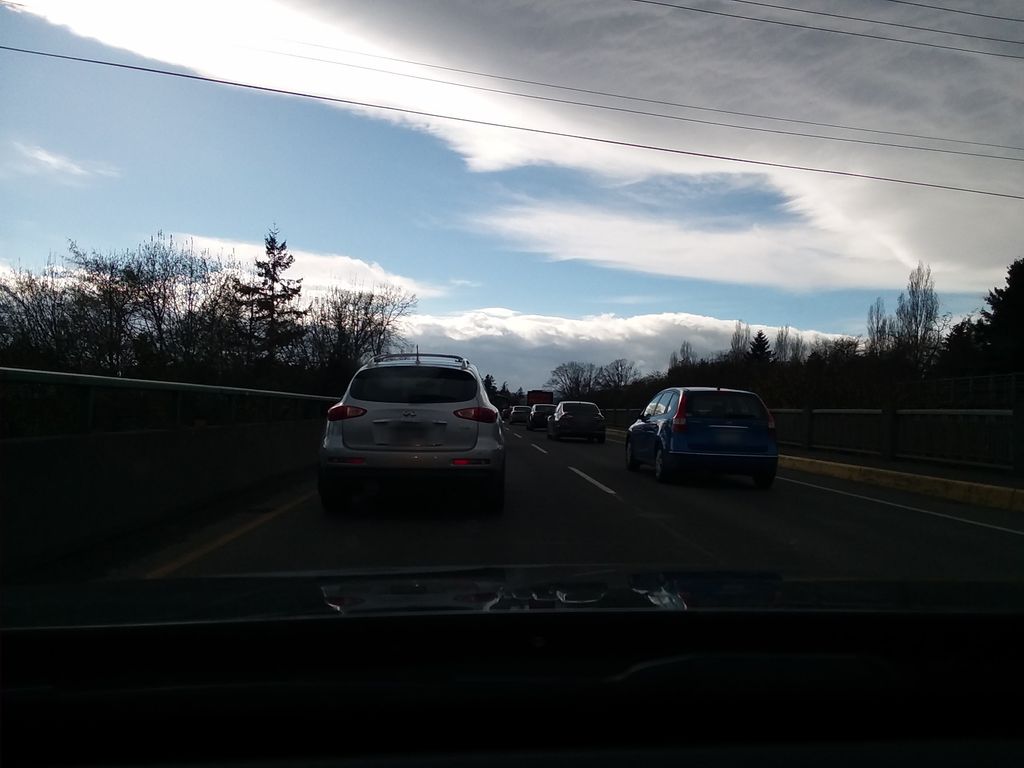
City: victoria